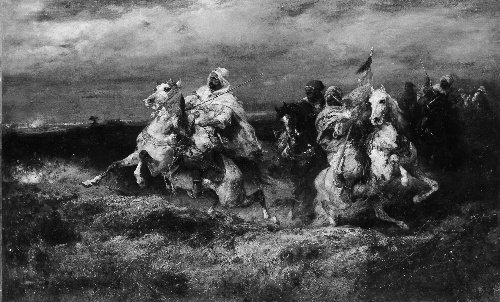
Title: Battle Scene: Arabs Making a Detour
Artist: Adolf Schreyer
Artist bio: German, Frankfurt 1828–1899 Kronberg
Object type: Painting
Classification: Paintings
Medium: Oil on canvas
Dimensions: 59 3/8 x 99 1/2 in. (150.8 x 252.7 cm)
Department: European Paintings
Credit line: Gift of John Wolfe, 1893
Accession year: 1894
Repository: Metropolitan Museum of Art, New York, NY
Tags: Hills|Horses|Battles|Men|Orientalist